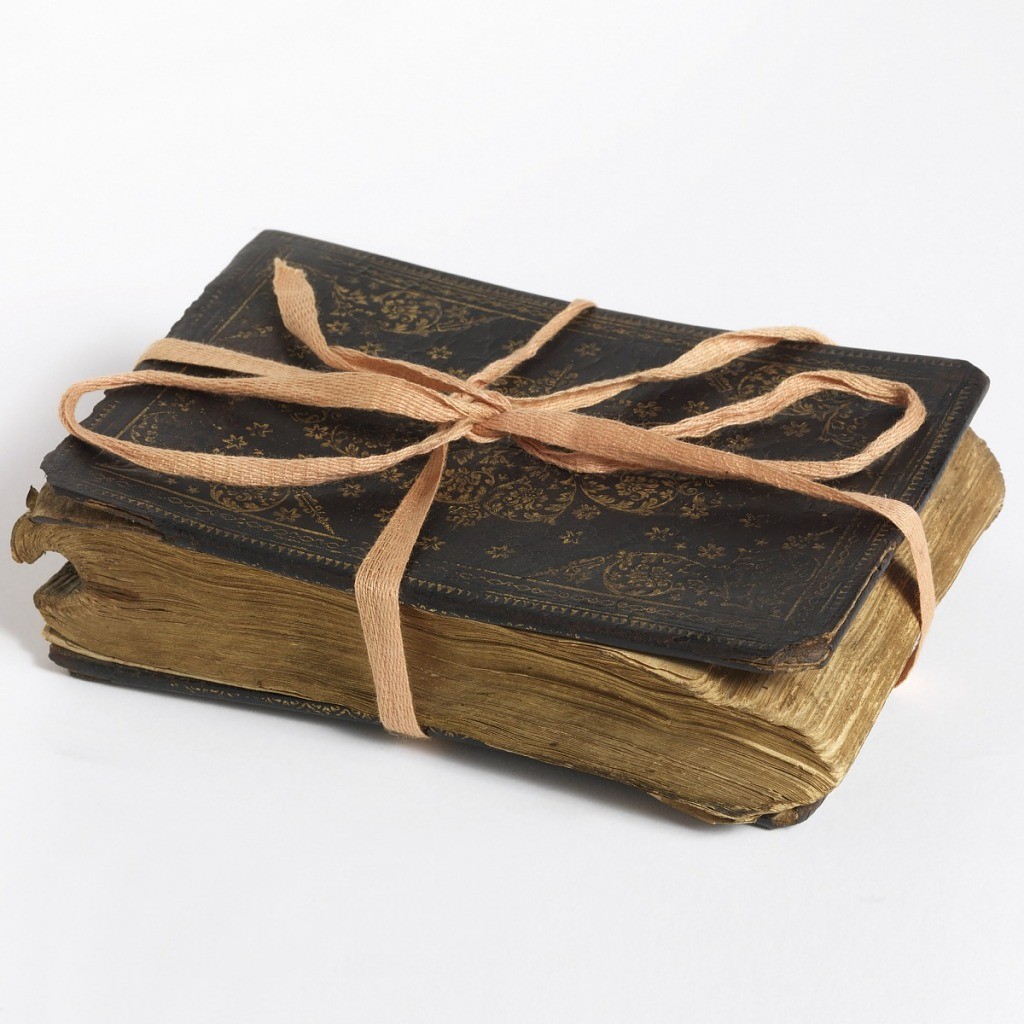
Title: Autograph Album with Illustrations
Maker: Georg Philip Rugendas, German, 1666–1742
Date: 18th century
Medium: Tooled, gilt leather binding; brush and gouache on laid paper
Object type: Album
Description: Brown leather binding with gilt decoration in curved floral motifs. 410 leaves with writings and some drawings by the most celebrated Augsburg theologians and artists of the era.